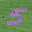
Label: 5